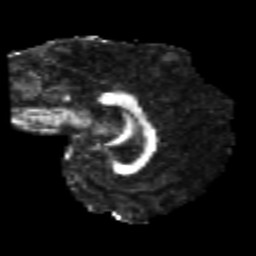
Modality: FA
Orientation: sagittal
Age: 22
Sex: female
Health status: healthy
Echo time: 0.074 s